Question: I have a simple HTML5 page displaying a (rather large) layout image, containing a bunch of numbered boxes. Based on a select element, I would like to show a red hollow box on the specific numbered box on the image.
This is what I have so far:
'''
<div data-role="content" style="scrolling: scroll; position: relative;">
<div style="float:left; position: absolute; border: 2px solid red; left: 154px; top: 52px; width: 20px; height: 20px;"></div>
<img alt="Floor Plan" src="../common/images/floorplan.jpg" width="100%" />
</div>
'''
Resulting in the following image:

I guess I can prepopulate the coordinates of each numbered box and the width and height of each box in a javascript array, and then based on the select list, I can dynamically change the corresponding CSS elements for the box div. What has me stumped however is, when the browser is resized, the image automatically scales down (I am using Firefox, but I guess this is pretty common in most browsers), but the box would not scale with it.
How can I solve this issue, preferably with CSS? Any other solution welcome as well. Thanks in advance.
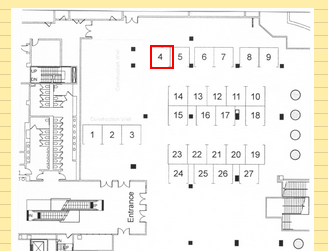
Answer: I was able to roll out a solution based on a few answers on this site and the hint provided by @WesleyMurch. Essentially, I had to calculate the height and width scale separately (I was expecting that they will be the same, but they were not!), then apply the scale factor to the original left and top coordinates to get the scaled left and top coordinates. Finally, the height and width had to be specified in percentages, using an offline calculation.
Here is what the solution looks like:
'''
<html>
<head>
<title>Test</title>
<script src="http://ajax.googleapis.com/ajax/libs/jquery/1.8.2/jquery.min.js"></script>
<script type="text/javascript" charset="utf-8">
function positionBox(event, x, y)
{
// Get the dimensions of the rendered image
var renderedImg = event.currentTarget;
var cw = $(renderedImg).width();
var ch = $(renderedImg).height();
// Get the dimensions of the original image
var originalImage = document.getElementById("testImg");
var nw = originalImage.naturalWidth;
var nh = originalImage.naturalHeight;
var newx = Math.floor((x * cw)/nw);
var newy = Math.floor((y * ch)/nh);
$("#redBox").css("left", newx + "px");
$("#redBox").css("top", newy + "px");
$("#redBox").css("visibility", "visible");
alert("Current image dim = (" + cw + "," + ch + "), natural dim = (" + nw + ", " + nh + "), new top-left = (" + newx + ", " + newy + ")");
}
</script>
</head>
<body>
<div style="scrolling: scroll; position: relative;">
<div id="redBox" style="float:left; position: absolute; border: 2px solid red; left: 0; top: 0; width: 6.3%; height: 4.6%; visibility: hidden;"></div>
<img id="testImg" alt="Floor Plan" src="floorplan.jpg" width="100%" onload="positionBox(event, 918, 626);" />
</div>
</body>
</html>
'''
Hope this helps someone. Some supporting threads are <URL>.